Aerial crown-view tile of a tropical tree (Barro Colorado Island, Panama), acquired 20250818:
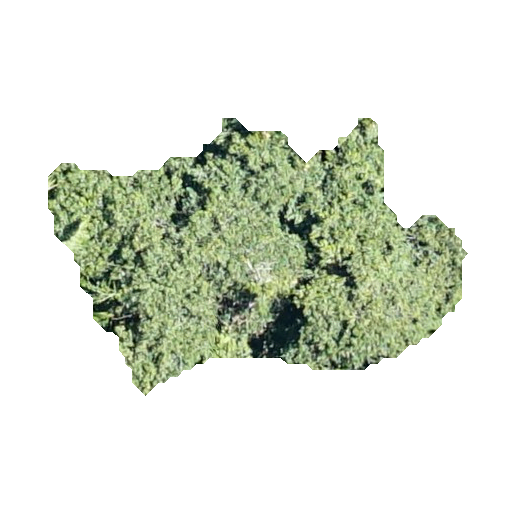
Species: Apeiba tibourbou
GBIF accepted scientific name: Apeiba tibourbou
Crown area: 107.044 m²